Question: Just for the record - my first question here but hopefully not my last input in the community.
But that's not why I'm here.
I'm currently developing a simple system that has to generate an image with a text on it. Everthing went well until I realised that GD cannot handle UTF-8 characters like
> a, c, z, a, o, e
and so on.
<URL>
Trying to solve my problem I dug into depths of google and some solutions were returned, none of them, sadly, solved my problem completely.
Currently I'm using this script I found in this thread - <URL>
'''
private function properText($text){
// Convert UTF-8 string to HTML entities
$text = mb_convert_encoding($text, 'HTML-ENTITIES',"UTF-8");
// Convert HTML entities into ISO-8859-1
$text = html_entity_decode($text,ENT_NOQUOTES, "ISO-8859-1");
// Convert characters > 127 into their hexidecimal equivalents
$out = "";
for($i = 0; $i < strlen($text); $i++) {
$letter = $text[$i];
$num = ord($letter);
if($num>127) {
$out .= "&#$num;";
} else {
$out .= $letter;
}
}
return $out;
}
'''
and it works fine for some characters but not all of them, for example, a with umlaut isn't converted correctly.
So at this point I'm not sure where and what to look for anymore as I cannot predict the user input. To be more precise, the system is pulling artist names from an xml feed and using the data for the image generation (I'm not planning to support hieroglyphs).
I've made sure that the data gathered from the feed is indeed UTF-8 by using PHP's <URL> and I've made sure that all the characters that currently aren't displayed correctly are indded in the font file I'm feeding to the
function by checking it with windows tool.
Hopefully I can find my answer here and thank you for your help in advance!
To clarify - the characters are not displayed correctly, or, to be more precise, are replaced by malformed characters. Here is a screenshot -

it should read "Jose Gonzalez"
Using function on data retrieved from the xml feed returns this.
'''
Jose Gonzalez -> 4a6f73c3a920476f6e7ac3a16c657a
// input -> bin2hex(input)
'''
As I continued my research I came up with an answer for my problem, this piece of code did it!
'''
$text = mb_convert_encoding($text, "HTML-ENTITIES", "UTF-8");
$text = preg_replace('~^(&([a-zA-Z0-9]);)~',htmlentities('${1}'),$text);
return($text);
'''
Now all the characters that troubled me are displayed correctly!
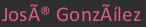
Answer: As I continued my research I came up with an answer for my problem, this piece of code did it!
'''
private function properText($text){
$text = mb_convert_encoding($text, "HTML-ENTITIES", "UTF-8");
$text = preg_replace('~^(&([a-zA-Z0-9]);)~',htmlentities('${1}'),$text);
return($text);
}
'''
Now all the characters (and all the new ones I've seen) that troubled me are displayed correctly!